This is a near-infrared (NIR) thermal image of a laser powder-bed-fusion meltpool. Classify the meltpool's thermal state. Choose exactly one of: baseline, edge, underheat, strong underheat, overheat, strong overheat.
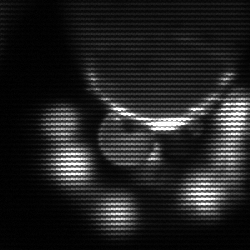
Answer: edge